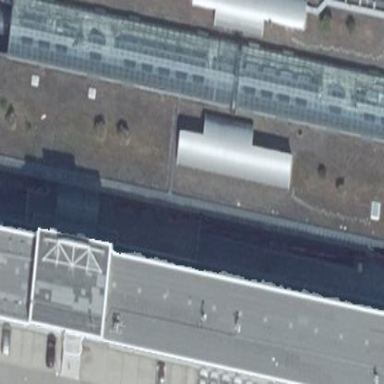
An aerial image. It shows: Building with flat roof covered in grass. The building is light gray in color.